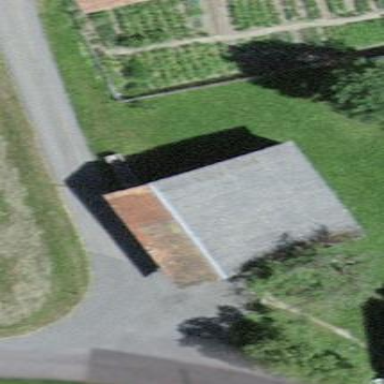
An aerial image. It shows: Shed building.